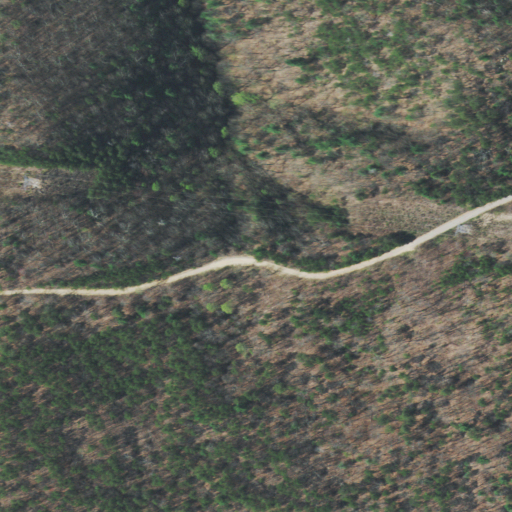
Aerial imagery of gap in Tennessee named Sulphur Springs Gap containing mixed forest, deciduous forest, open development, evergreen forest, pasture, and shrub